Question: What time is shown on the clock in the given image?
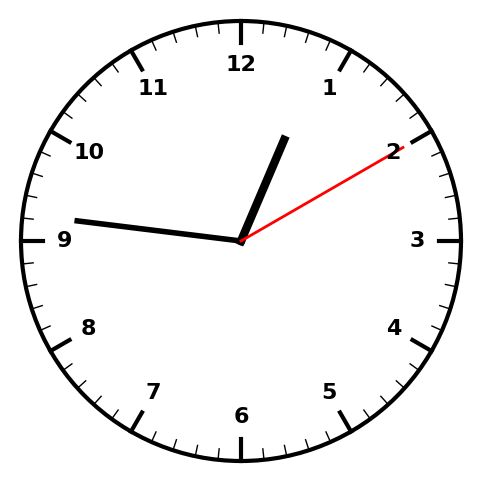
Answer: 12:46:10